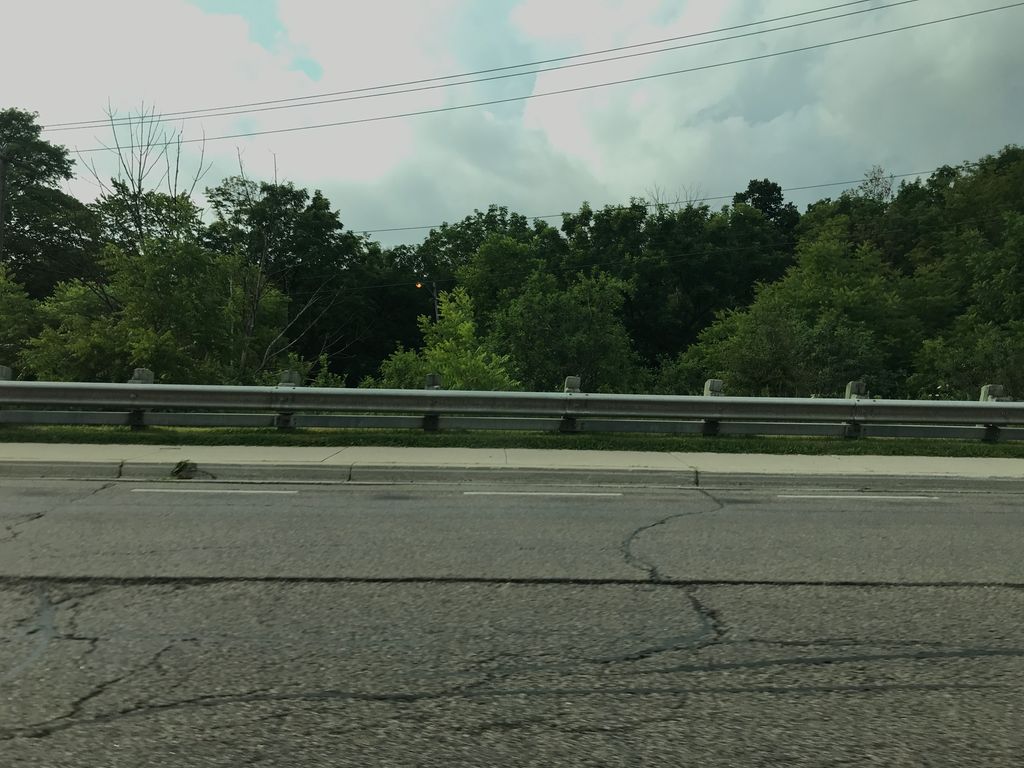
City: toronto